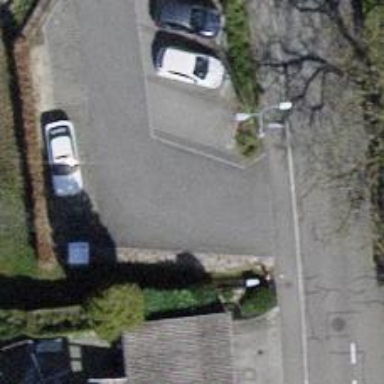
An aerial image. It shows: Asphalt parking aisle designated as service road.